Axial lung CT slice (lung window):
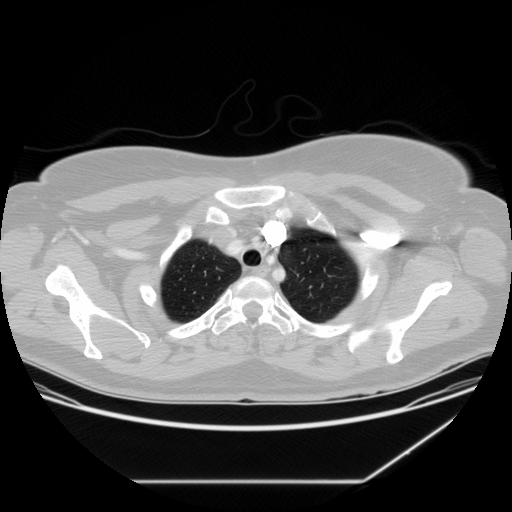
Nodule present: no